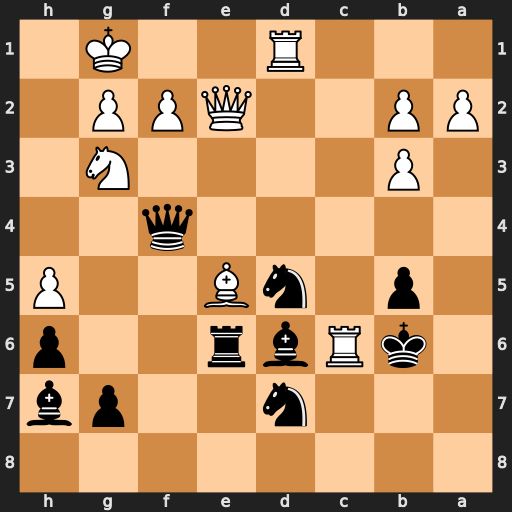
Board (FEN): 8/3n2pb/1kRbr2p/1p1nB2P/5q2/1P4N1/PP2QPP1/3R2K1
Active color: b
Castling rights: -
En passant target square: -
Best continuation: Kxc6 Bxf4 Rxe2